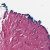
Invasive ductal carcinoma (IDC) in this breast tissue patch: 0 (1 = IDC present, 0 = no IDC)